Question: This is the table structure I have:

And I have to produce the following JSON:
'''
{
Name: "AccCat1",
Credit: 123,
Debit: 123,
AccountGroups:[
{
Name: "AccGrp1",
Credit: 123,
Debit: 123,
Accounts: [
{
Name: "Acc1",
Credit: 123,
Debit: 123,
AccountParticulars:[
{
Name: "AccPar1",
Credit: 123,
Debit: 123
},
{
Name: "AccPar2",
Credit: 123,
Debit: 123
}
]
}
]
}
]
}
'''
I have to start from JournalRecord and create the JSON output as I go up the chain. This is what I could muster so far but as can be seen it is not because I am summing the Credit and Debit value all the way so it is being same and not accordingly:
'''
var records = db.JournalEntries.Include(je => je.JournalRecords.Select(jr => jr.Account).Select(j => j.AccountParticulars))
.Where(je => je.Date >= from && je.Date <= to)
.SelectMany(s => s.JournalRecords)
.GroupBy(d => d.AccountParticular.Account.AccountGroup.AccountCategory)
.Select(g => new
{
Name = g.Key.Name,
Credit = g.Sum(c => c.Credit),
Debit = g.Sum(d => d.Debit),
AccountGroups = g.Key.AccountGroups.Select(ag => new
{
Name = ag.Name,
Credit = g.Sum(c => c.Credit),
Debit = g.Sum(d => d.Debit),
Accounts = ag.Accounts.Select(ac => new
{
Name = ac.Name,
Credit = g.Sum(c => c.Credit),
Debit = g.Sum(d => d.Debit),
AccountParticulars = ac.AccountParticulars.Select(ap => new
{
Name = ap.Name,
Credit = g.Sum(c => c.Credit),
Debit = g.Sum(d => d.Debit)
})
})
})
});
'''
This is what my code produces:
'''
[
{
"Name": "Cat1",
"Credit": 11000, <--Total (correct)
"Debit": 11000, <--Total (correct)
"AccountGroups": [
{
"Name": "Grp1",
"Credit": 11000, <--Total (correct)
"Debit": 11000, <--Total (correct)
"Accounts": [
{
"Name": "Acc1",
"Credit": 11000, <--Total (correct)
"Debit": 11000, <--Total (correct)
"AccountParticulars": [
{
"Name": "AccPar1",
"Credit": 11000, <-- Should be 500. From JournalRecord
"Debit": 11000 <-- Should be 500. From JournalRecord
},
{
"Name": "AccPar2",
"Credit": 11000, <-- Should be 500. From JournalRecord
"Debit": 11000 <-- Should be 500. From JournalRecord
},
{
"Name": "Accpar3",
"Credit": 11000, <-- Should be 10000. From JournalRecord
"Debit": 11000 <-- Should be 10000. From JournalRecord
}
]
}
]
}
]
}
]
'''
This is time sensitive for me so any help to right direction will help.
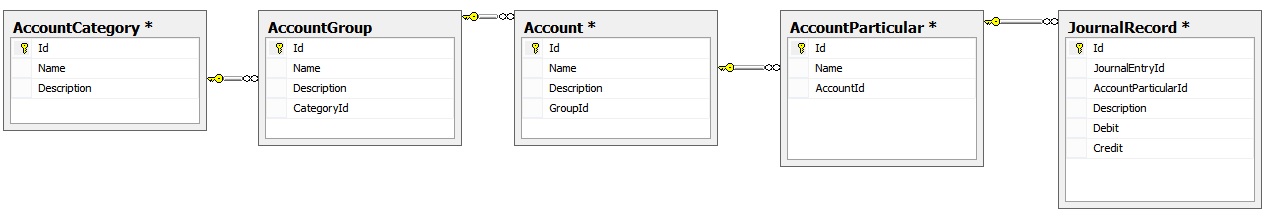
Answer: You look to be summing the same value at every level.
At the account particulars level it looks like you should be summing the values that relate to the individual account particular, i.e:
'''
AccountParticulars = ac.AccountParticulars.Select(ap => new
{
Name = ap.Name,
Credit = g.Where(entry => ap.Id == entry.AccountParticularId).Sum(entry => entry.Credit),
Debit = g.Where(entry => ap.Id == entry.AccountParticularId).Sum(entry => entry.Debit),
})
'''